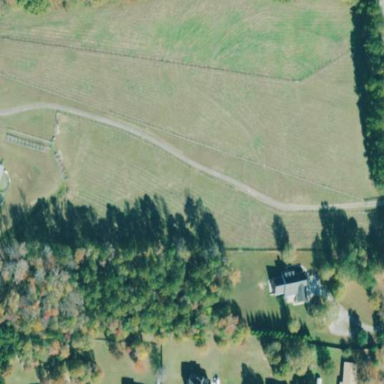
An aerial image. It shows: Farm area.